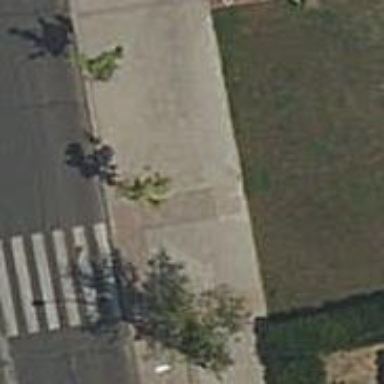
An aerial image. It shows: Footway surfaced with paving stones.